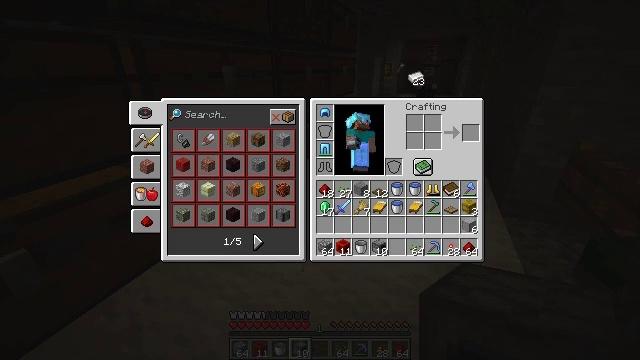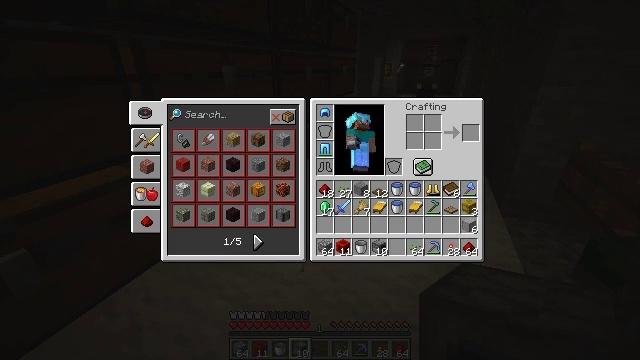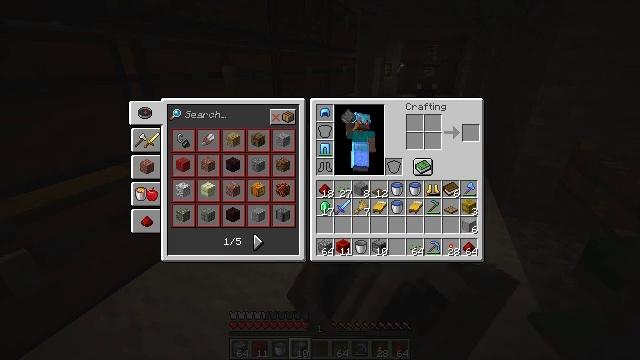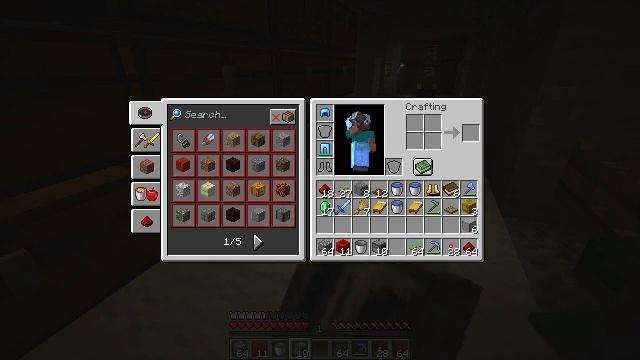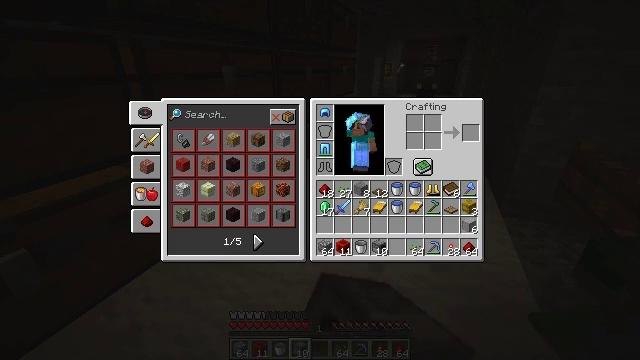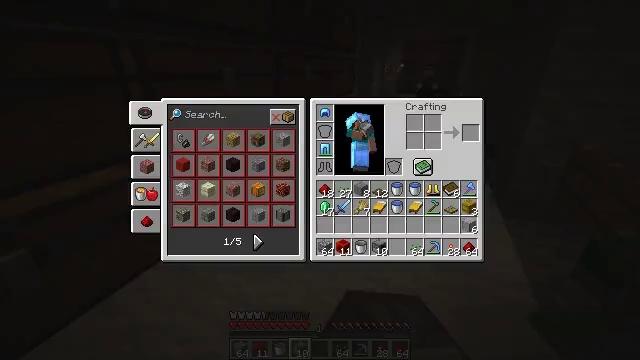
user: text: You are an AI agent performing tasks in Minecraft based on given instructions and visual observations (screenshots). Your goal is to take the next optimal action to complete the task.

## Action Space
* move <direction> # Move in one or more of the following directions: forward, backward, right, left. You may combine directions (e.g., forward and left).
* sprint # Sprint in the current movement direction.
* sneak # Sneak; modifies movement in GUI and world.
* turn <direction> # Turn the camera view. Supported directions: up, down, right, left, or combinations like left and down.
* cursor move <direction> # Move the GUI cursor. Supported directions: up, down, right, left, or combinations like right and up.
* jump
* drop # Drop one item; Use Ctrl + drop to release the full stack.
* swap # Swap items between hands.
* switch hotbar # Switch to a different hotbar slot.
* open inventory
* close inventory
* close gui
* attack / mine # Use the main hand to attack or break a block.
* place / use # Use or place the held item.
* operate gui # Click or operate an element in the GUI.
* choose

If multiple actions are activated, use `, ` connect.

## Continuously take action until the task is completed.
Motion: motion action
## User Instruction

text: Drop an iron ingot.
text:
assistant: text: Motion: no_op
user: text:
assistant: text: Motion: no_op
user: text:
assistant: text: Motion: no_op
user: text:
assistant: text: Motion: no_op
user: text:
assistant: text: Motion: no_op
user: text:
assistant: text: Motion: no_op